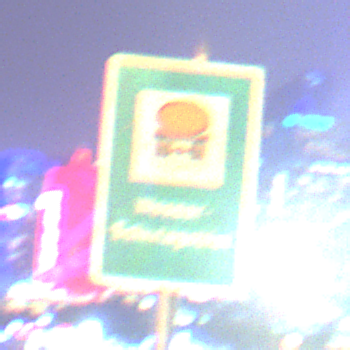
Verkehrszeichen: Wasserschutzgebiet
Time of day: Night
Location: Outdoor (Urban)
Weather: PartlyCloudy
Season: NotSpecified
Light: Natural